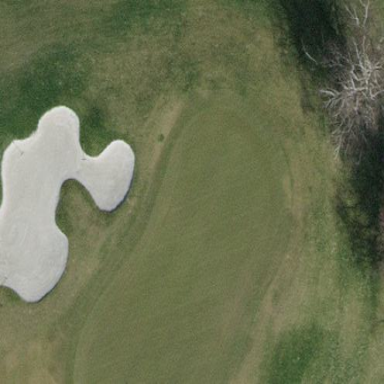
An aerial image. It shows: Picturesque green golfing area with grass land use.